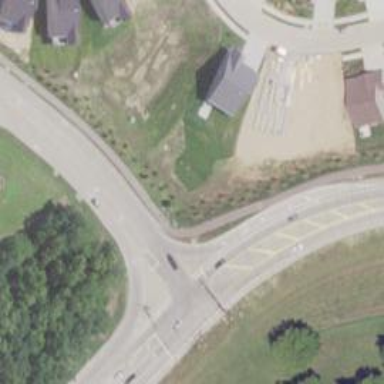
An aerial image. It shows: Secondary link road.